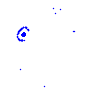
Particle: electron